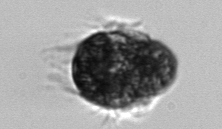
Label: Mesodinium